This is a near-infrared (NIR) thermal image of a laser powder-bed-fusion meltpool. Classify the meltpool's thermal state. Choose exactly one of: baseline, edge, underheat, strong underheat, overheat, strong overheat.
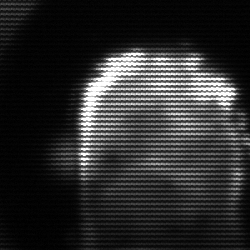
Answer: baseline